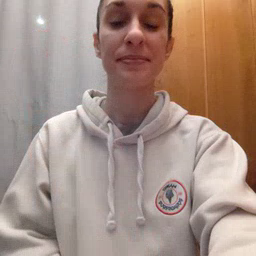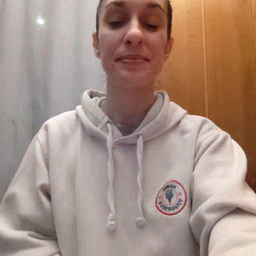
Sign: rain